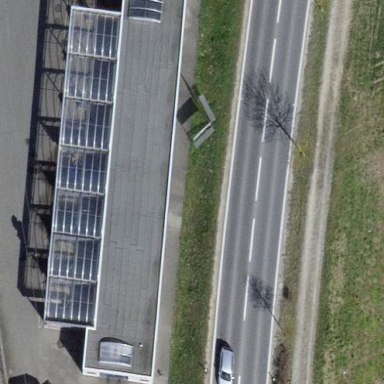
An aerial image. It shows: Car wash facility located inside building.